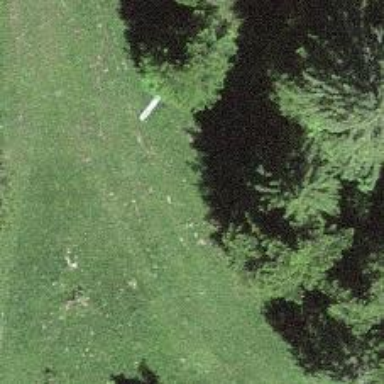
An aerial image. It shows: Path covered in grass.